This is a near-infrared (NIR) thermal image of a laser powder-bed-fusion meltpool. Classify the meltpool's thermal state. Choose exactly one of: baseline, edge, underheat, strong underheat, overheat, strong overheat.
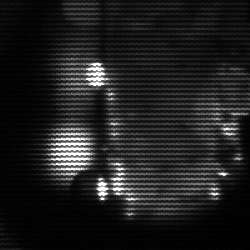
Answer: strong underheat